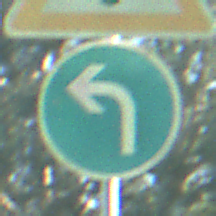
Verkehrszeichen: VorgeschriebeneFahrtrichtungLinks
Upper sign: Lichtzeichenanlage
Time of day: MorningAfternoon
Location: Outdoor (Nature)
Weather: Clear
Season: NotSpecified
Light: Natural